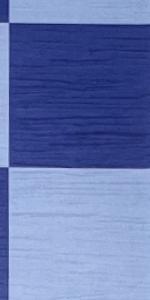
Label: Empty